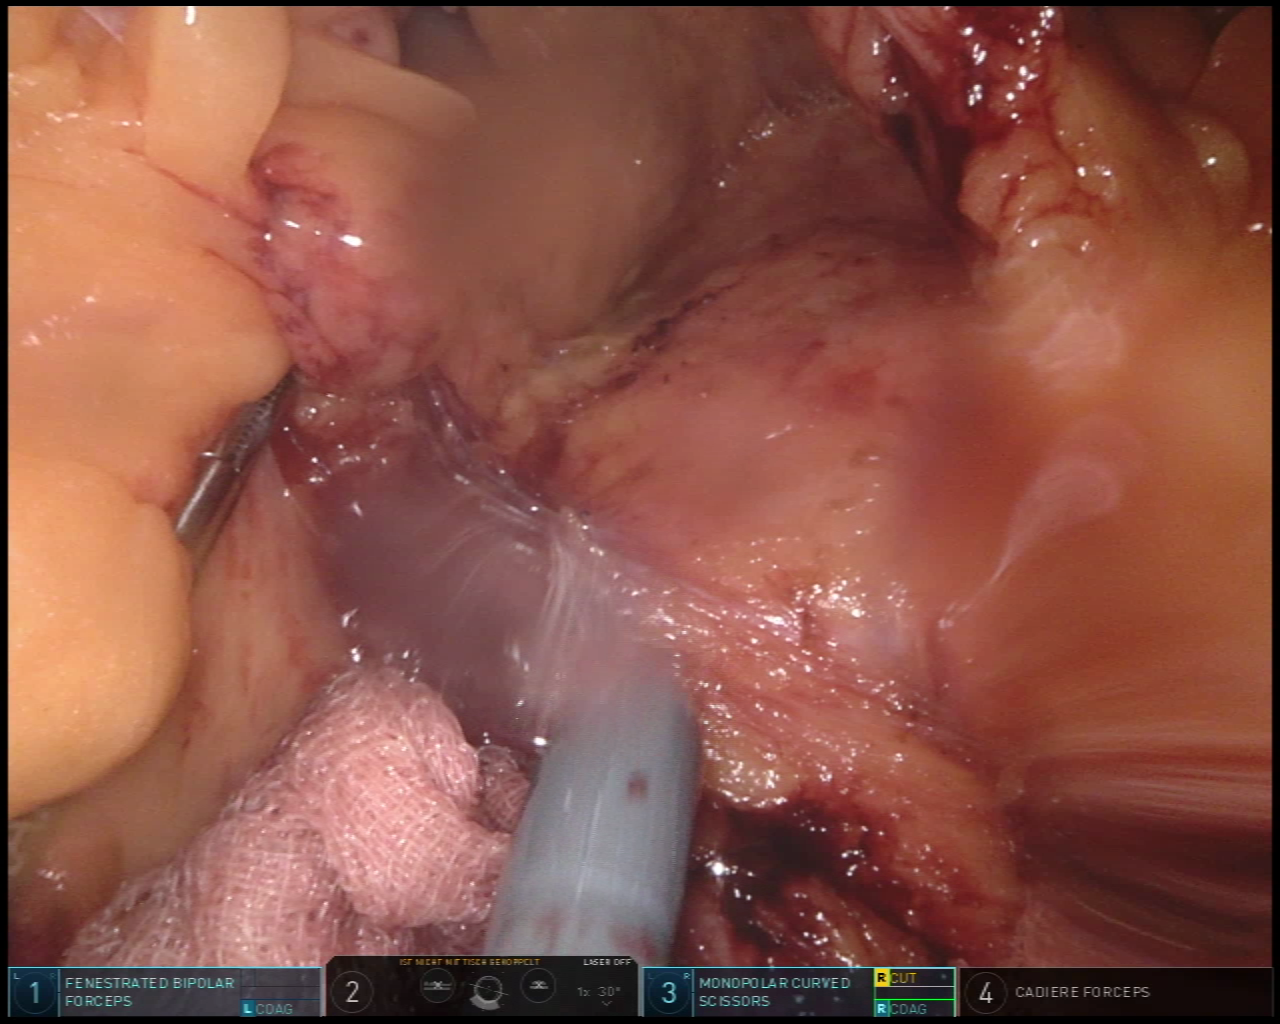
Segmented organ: stomach
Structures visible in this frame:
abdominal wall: no
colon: no
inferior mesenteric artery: no
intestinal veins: no
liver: no
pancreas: no
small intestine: no
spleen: no
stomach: yes
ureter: no
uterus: no
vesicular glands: no